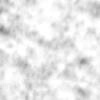
Label: no_change